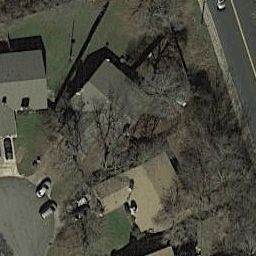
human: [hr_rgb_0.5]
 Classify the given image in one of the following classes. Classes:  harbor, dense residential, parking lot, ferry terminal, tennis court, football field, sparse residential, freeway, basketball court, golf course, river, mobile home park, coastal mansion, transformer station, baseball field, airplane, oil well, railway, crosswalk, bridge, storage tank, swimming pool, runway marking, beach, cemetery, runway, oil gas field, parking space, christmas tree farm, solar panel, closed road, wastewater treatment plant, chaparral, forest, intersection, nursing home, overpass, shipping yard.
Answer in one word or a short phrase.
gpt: sparse residential